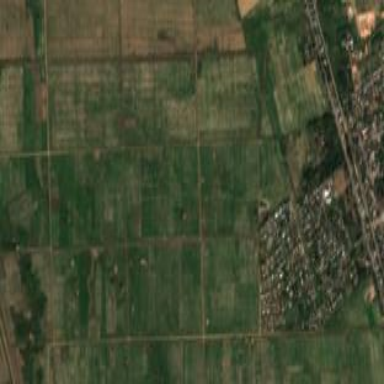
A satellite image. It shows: Farmland with rice crops. The crops are in field.